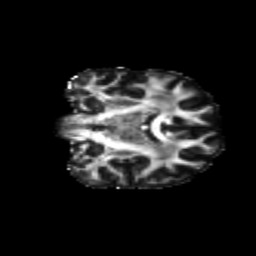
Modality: FA
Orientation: coronal
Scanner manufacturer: siemens
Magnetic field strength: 3 T
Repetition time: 9.2 s
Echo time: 0.084 s